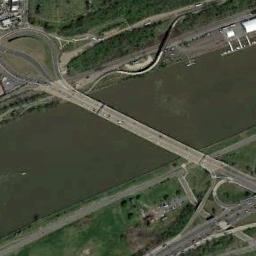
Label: bridge